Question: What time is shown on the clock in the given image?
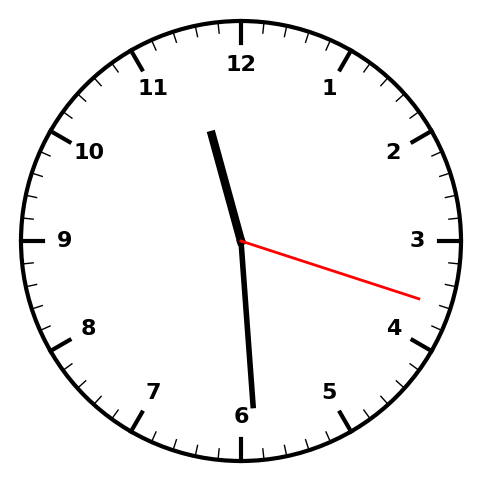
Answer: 11:29:18